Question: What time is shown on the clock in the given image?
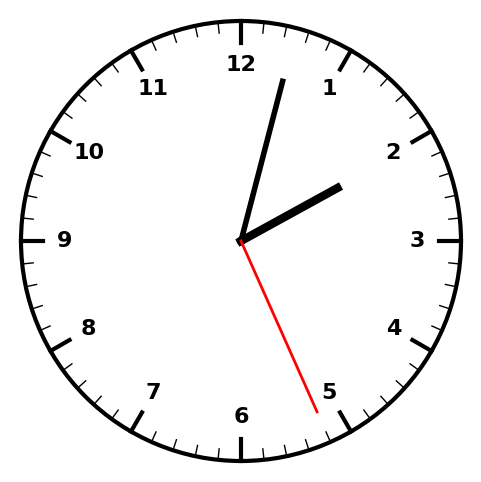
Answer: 02:02:26